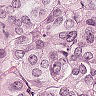
Metastatic tissue present: yes